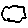
Label: cloud